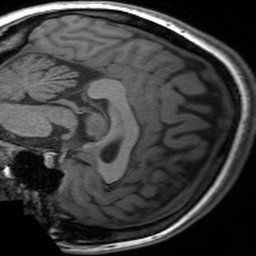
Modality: T1w
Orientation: sagittal
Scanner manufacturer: siemens
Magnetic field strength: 3 T
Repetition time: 1.54 s
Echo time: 0.00234 s